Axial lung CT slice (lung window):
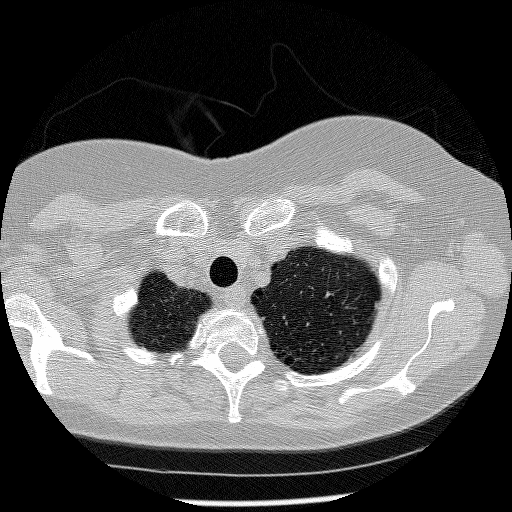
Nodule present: no